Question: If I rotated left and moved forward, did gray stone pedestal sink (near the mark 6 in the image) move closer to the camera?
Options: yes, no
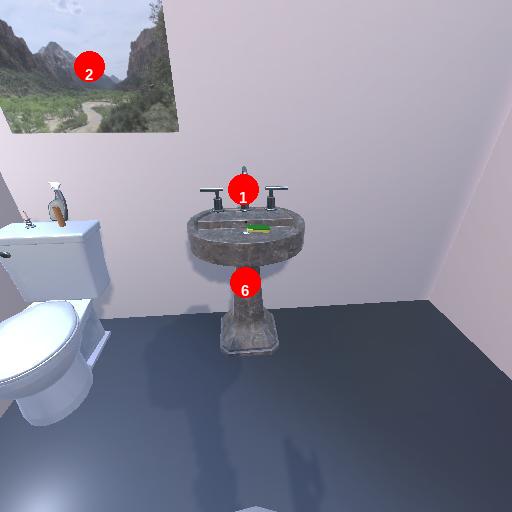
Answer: yes